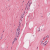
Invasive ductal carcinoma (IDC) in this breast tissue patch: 0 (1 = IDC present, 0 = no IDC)